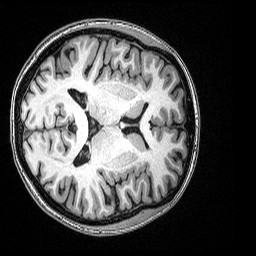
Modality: T1w
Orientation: axial
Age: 23
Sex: female
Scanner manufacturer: siemens
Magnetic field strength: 3 T
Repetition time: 2.53 s
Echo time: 0.0035 s